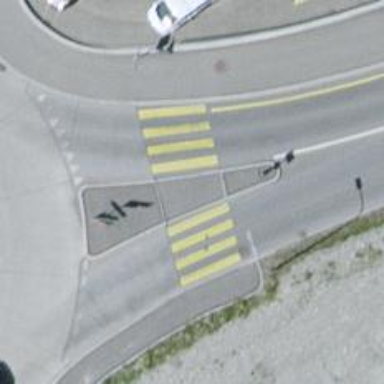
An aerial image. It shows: Residential road with asphalt surface. There is cycle lane on the left side.